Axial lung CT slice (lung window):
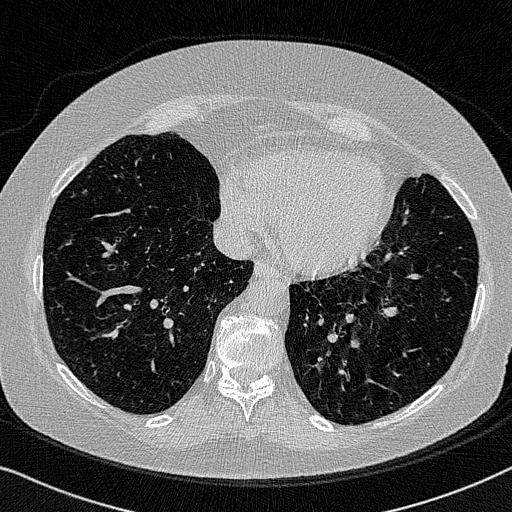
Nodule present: no